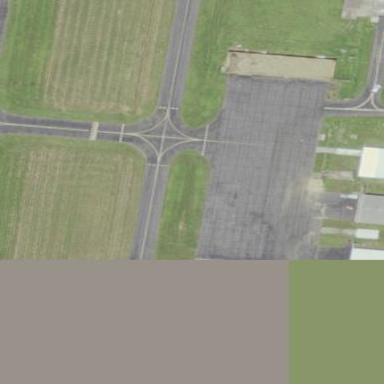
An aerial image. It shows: Apron at the airport.